Interaction volume radius: 5 \u00c5
Interaction volume height: 15 \u00c5
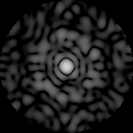
Disorder parameter: 0.8204